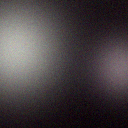
Screen state: off